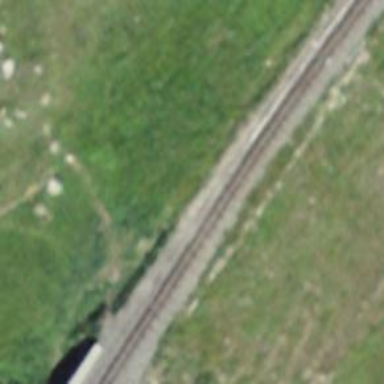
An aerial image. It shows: Crossing for the railway.